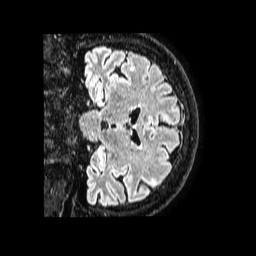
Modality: FLAIR
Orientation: coronal
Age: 53
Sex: male
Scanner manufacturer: philips
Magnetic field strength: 1.5 T
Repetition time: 4.8 s
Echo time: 0.3 s